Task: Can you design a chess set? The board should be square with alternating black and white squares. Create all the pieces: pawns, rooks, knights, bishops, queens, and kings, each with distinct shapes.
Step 1016:
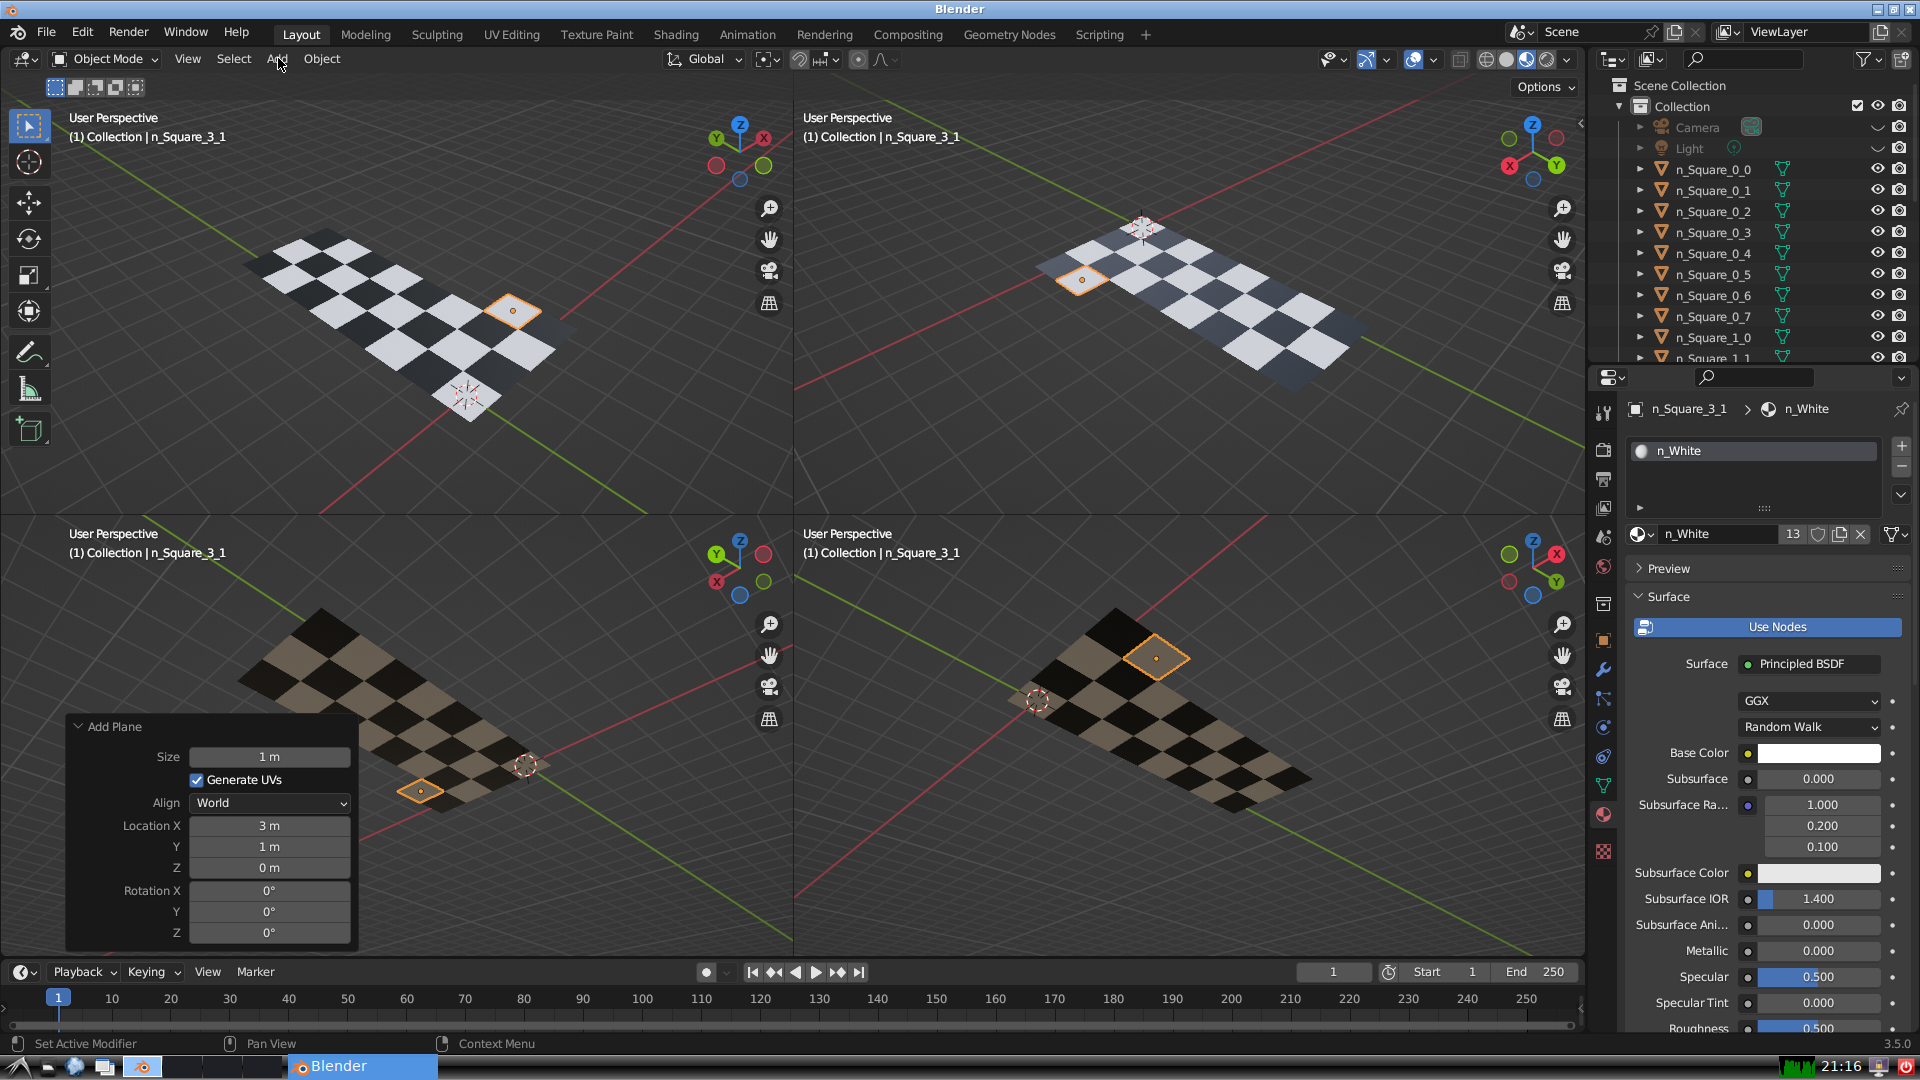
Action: click: no